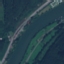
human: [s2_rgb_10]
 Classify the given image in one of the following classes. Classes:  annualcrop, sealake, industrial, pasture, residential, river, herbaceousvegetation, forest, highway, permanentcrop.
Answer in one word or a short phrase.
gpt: River